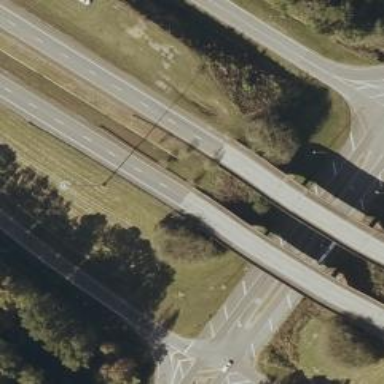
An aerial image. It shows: Trunk highway bridge.